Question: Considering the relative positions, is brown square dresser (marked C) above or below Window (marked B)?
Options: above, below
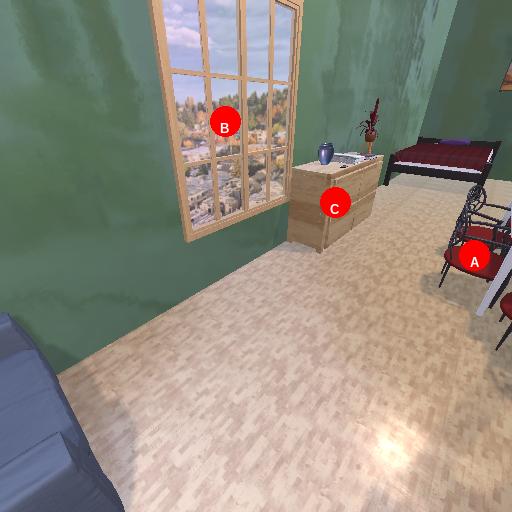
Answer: above